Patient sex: M
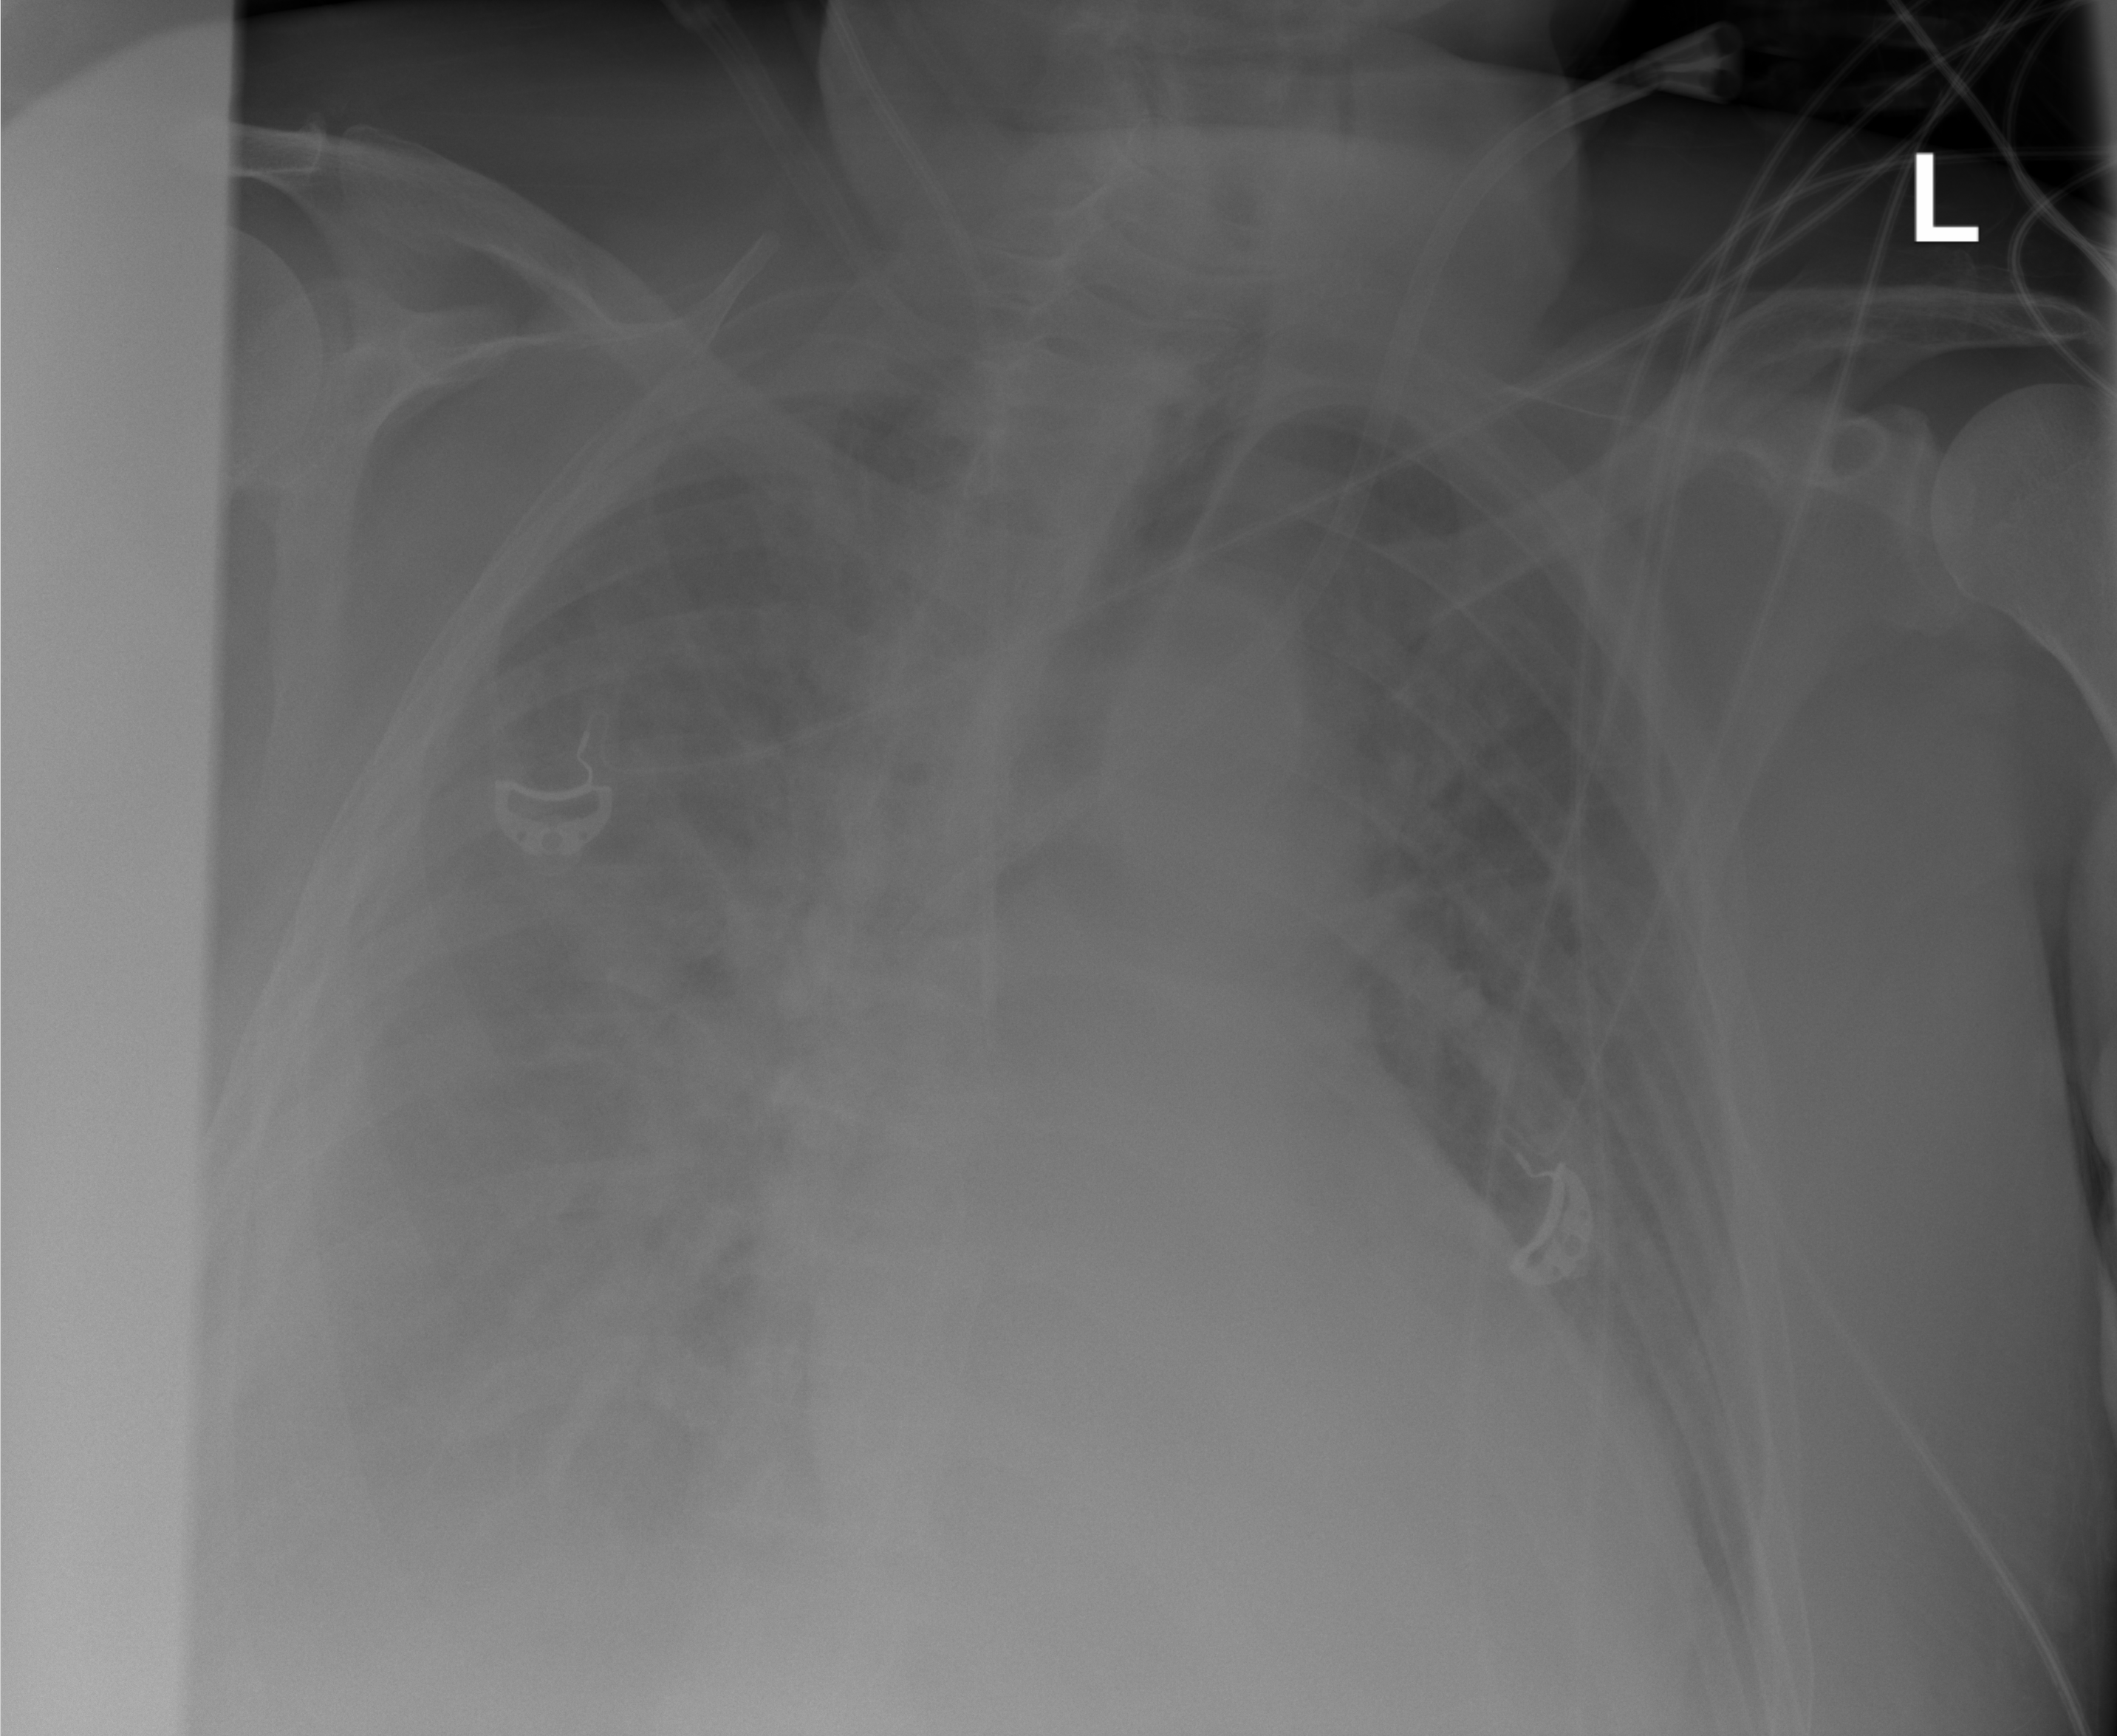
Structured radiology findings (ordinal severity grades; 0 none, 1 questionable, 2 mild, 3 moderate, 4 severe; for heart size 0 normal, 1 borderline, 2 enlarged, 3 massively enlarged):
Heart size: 1
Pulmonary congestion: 2
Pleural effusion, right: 3
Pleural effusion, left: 3
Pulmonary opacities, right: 2
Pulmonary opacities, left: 2
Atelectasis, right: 3
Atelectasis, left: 3